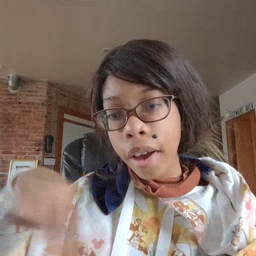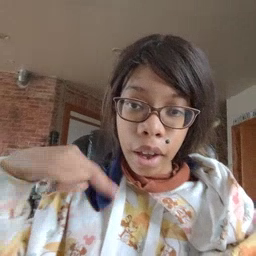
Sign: dance